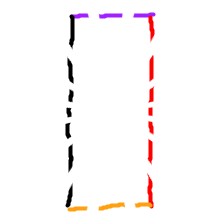
Shape: rectangle